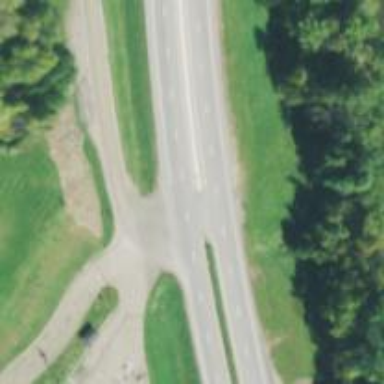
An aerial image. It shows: This image shows trunk highway that functions as expressway.